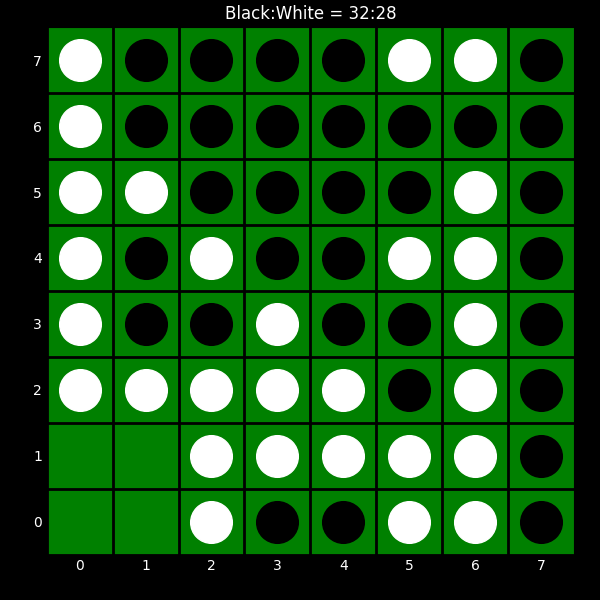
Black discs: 32
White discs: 28